Interaction volume radius: 5 \u00c5
Interaction volume height: 15 \u00c5
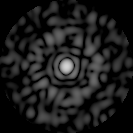
Disorder parameter: 0.7518